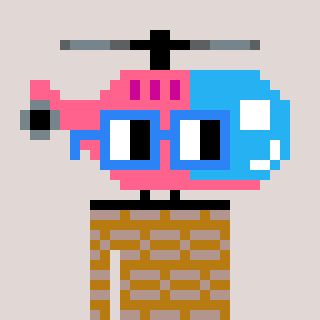
a pixel art character with square blue glasses, a helicopter-shaped head and a gold-colored body on a warm background